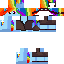
A female human skin with medium skin, wearing blonde long hair dressed in a blue hoodie and blue pants, featuring a closed mouth.